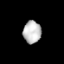
Tissue: lung
Cell type: Endothelial cells
Senescence score: 0.1913
Nuclear area (px): 392
Mean DAPI intensity: 190.969